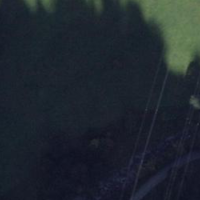
EUNIS habitat code: 24
Species observed at this site:
Rosa pendulina